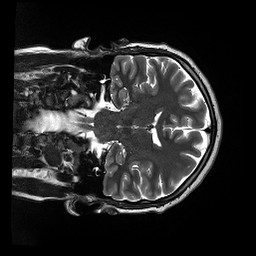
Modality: T2w
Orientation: coronal
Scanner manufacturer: siemens
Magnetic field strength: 3 T
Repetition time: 13.52 s
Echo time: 0.088 s